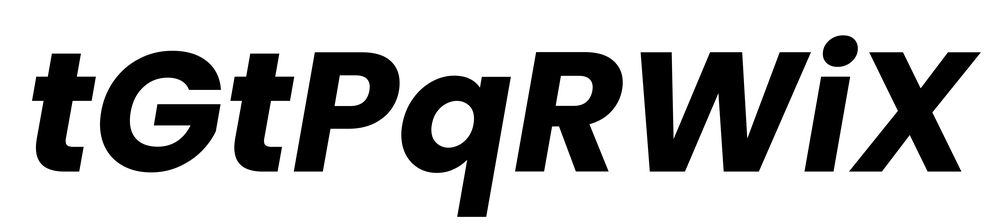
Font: Poppins-BoldItalic